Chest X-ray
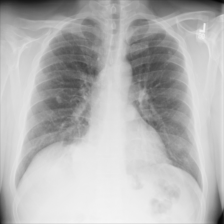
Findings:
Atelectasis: negative
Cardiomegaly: negative
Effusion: negative
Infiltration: negative
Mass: positive
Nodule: negative
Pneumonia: negative
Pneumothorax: negative
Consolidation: negative
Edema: negative
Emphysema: negative
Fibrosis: negative
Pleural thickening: negative
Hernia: negative